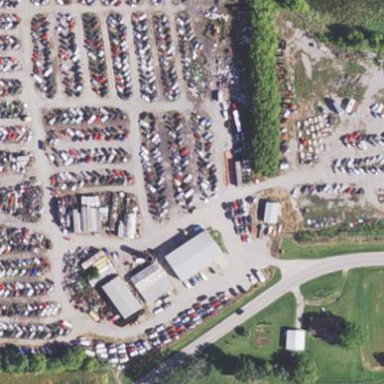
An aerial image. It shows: Industrial area designated as scrap yard.